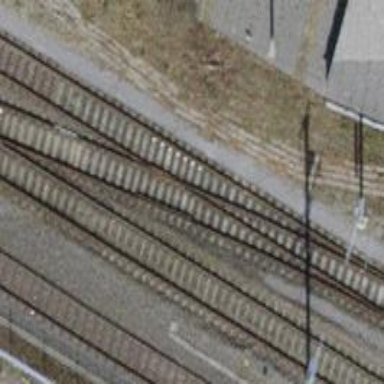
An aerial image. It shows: Single-track railway yard.